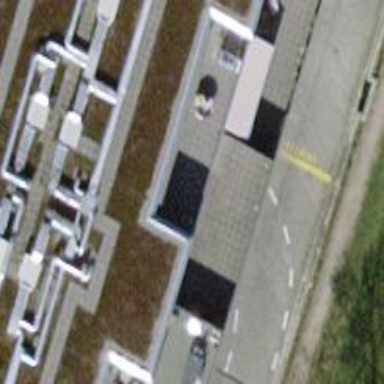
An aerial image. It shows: Parking entrance.